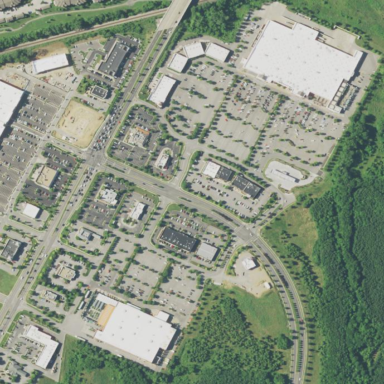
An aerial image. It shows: Retail area.